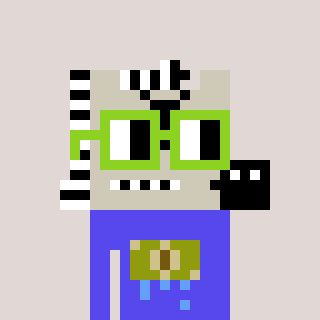
a pixel art character with square light green glasses, a zebra-shaped head and a computerblue-colored body on a warm background